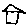
Label: house